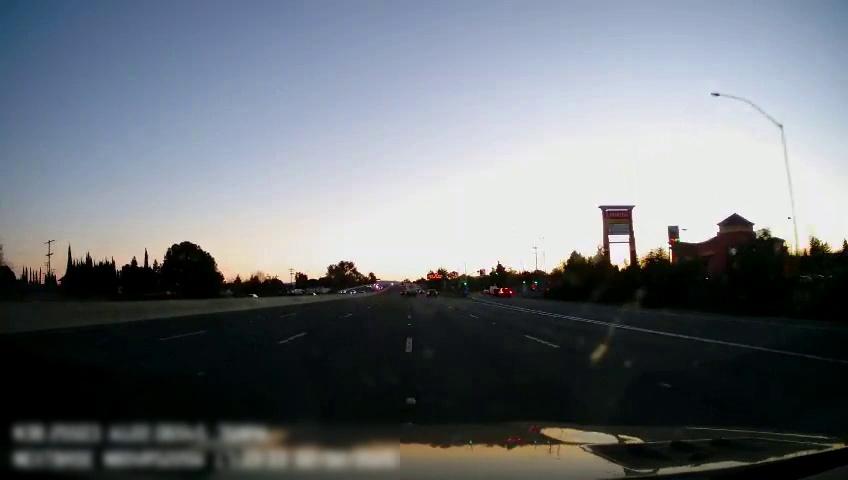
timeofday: Day
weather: Sunny
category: Drivable Space
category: Drivable Space
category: Vehicles | Van
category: Vehicles | SUV
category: Vehicles | Car
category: Vehicles | SUV
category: Vehicles | Truck
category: Lanes | Current Lane
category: Lanes | Alternate Lane
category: Lanes | Alternate Lane
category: Lanes | Current Lane
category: Lanes | Alternate Lane
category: Lanes | Alternate Lane
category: Lanes | Alternate Lane
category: Lanes | Alternate Lane